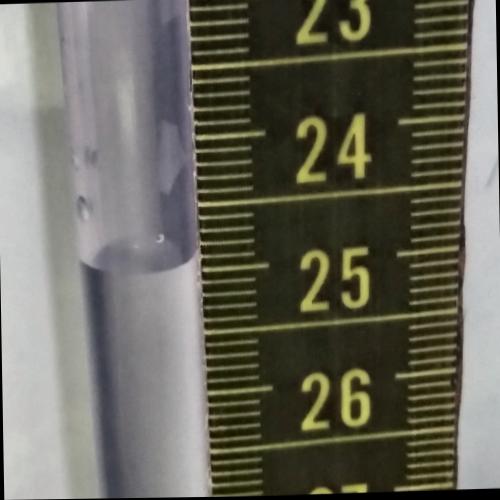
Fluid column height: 24.9 cm